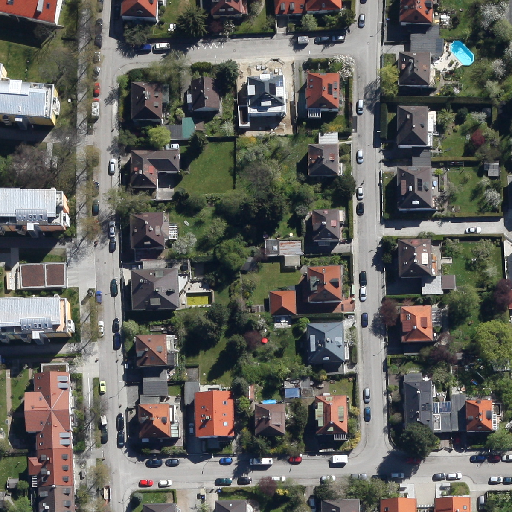
Referring expression: road